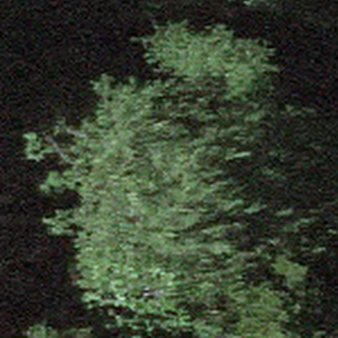
Label: other